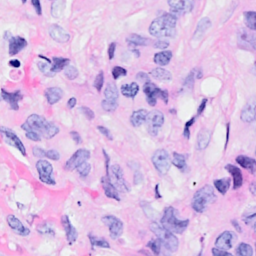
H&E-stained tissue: Breast